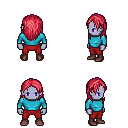
a pixel art fantasy rpg character, male body template, dark elf, purple skin, teal long-sleeve shirt, red pants, ruby red long hairstyle, maroon shoes, four views (front, back, left, right), 2x2 character sprite sheet, small pixel art, hard edges, no anti-aliasing